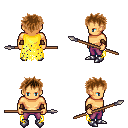
a pixel art fantasy rpg character, male body template, human, tanned skin, yellow tattered cape, magenta pants, brown bedhead hairstyle, leather bracers, metal boots, spear, four views (front, back, left, right), 2x2 character sprite sheet, small pixel art, hard edges, no anti-aliasing